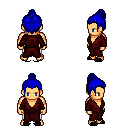
a pixel art fantasy rpg character, male body template, human, tanned skin, red robe, white pants, blue short topknot hairstyle, black slippers, four views (front, back, left, right), 2x2 character sprite sheet, small pixel art, hard edges, no anti-aliasing